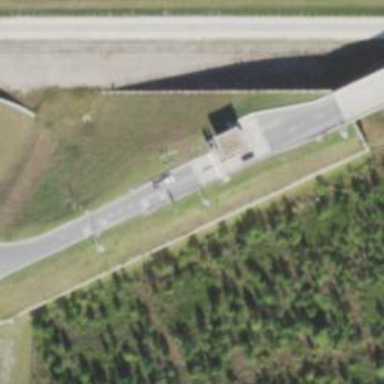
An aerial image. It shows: Toll gantry on the road.